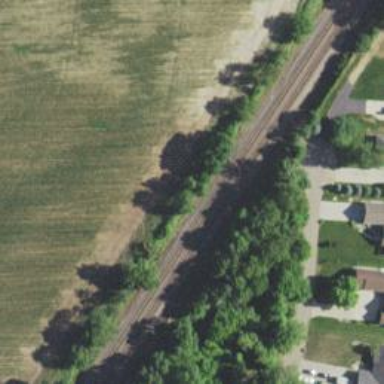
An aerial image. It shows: Railway track.